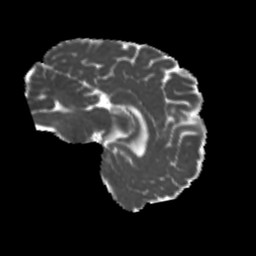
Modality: MD
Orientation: sagittal
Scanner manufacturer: siemens
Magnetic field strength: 3 T
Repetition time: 4 s
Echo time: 0.0594 s